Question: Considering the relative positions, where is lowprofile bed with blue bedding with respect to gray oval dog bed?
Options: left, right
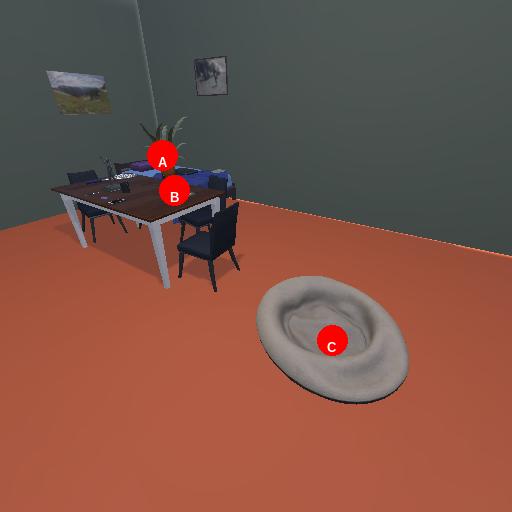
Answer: left